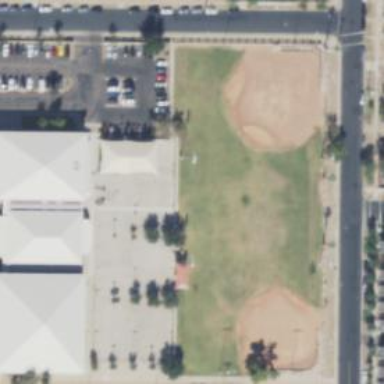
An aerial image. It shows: Baseball pitch for leisure land activities.